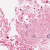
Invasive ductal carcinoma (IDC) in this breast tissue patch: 0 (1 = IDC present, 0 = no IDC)